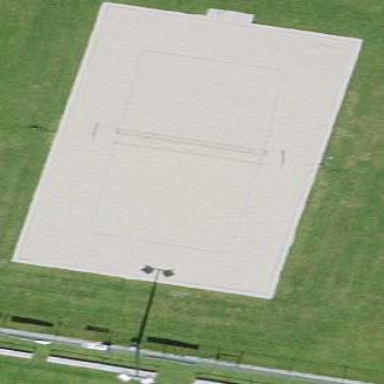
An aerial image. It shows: Sandy pitch designated for beach volleyball.